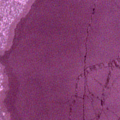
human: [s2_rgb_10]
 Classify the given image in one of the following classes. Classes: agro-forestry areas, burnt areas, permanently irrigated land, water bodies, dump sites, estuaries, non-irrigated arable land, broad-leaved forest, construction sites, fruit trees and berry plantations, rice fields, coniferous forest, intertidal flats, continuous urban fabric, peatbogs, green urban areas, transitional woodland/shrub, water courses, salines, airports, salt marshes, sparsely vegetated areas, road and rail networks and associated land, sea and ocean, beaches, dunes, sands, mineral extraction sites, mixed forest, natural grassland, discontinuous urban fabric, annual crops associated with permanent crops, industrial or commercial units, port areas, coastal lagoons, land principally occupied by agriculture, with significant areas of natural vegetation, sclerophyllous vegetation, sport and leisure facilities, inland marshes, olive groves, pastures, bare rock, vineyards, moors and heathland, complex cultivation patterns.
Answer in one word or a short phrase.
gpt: sea and ocean